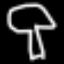
Label: mushroom